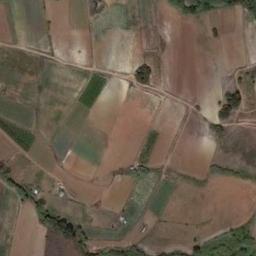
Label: rectangular_farmland